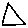
Label: triangle